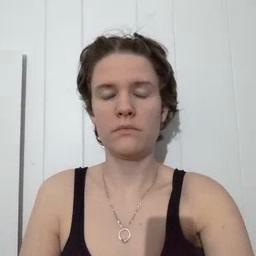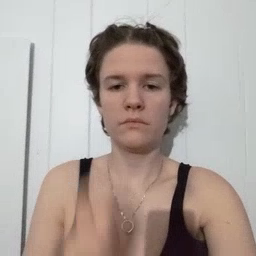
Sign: give